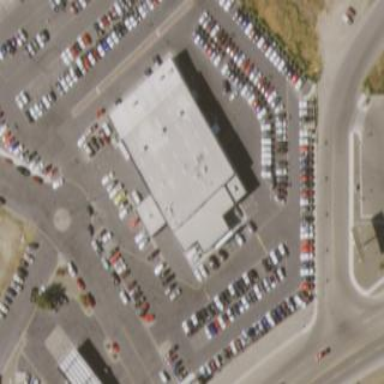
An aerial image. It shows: Building that houses car shop.